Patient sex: M
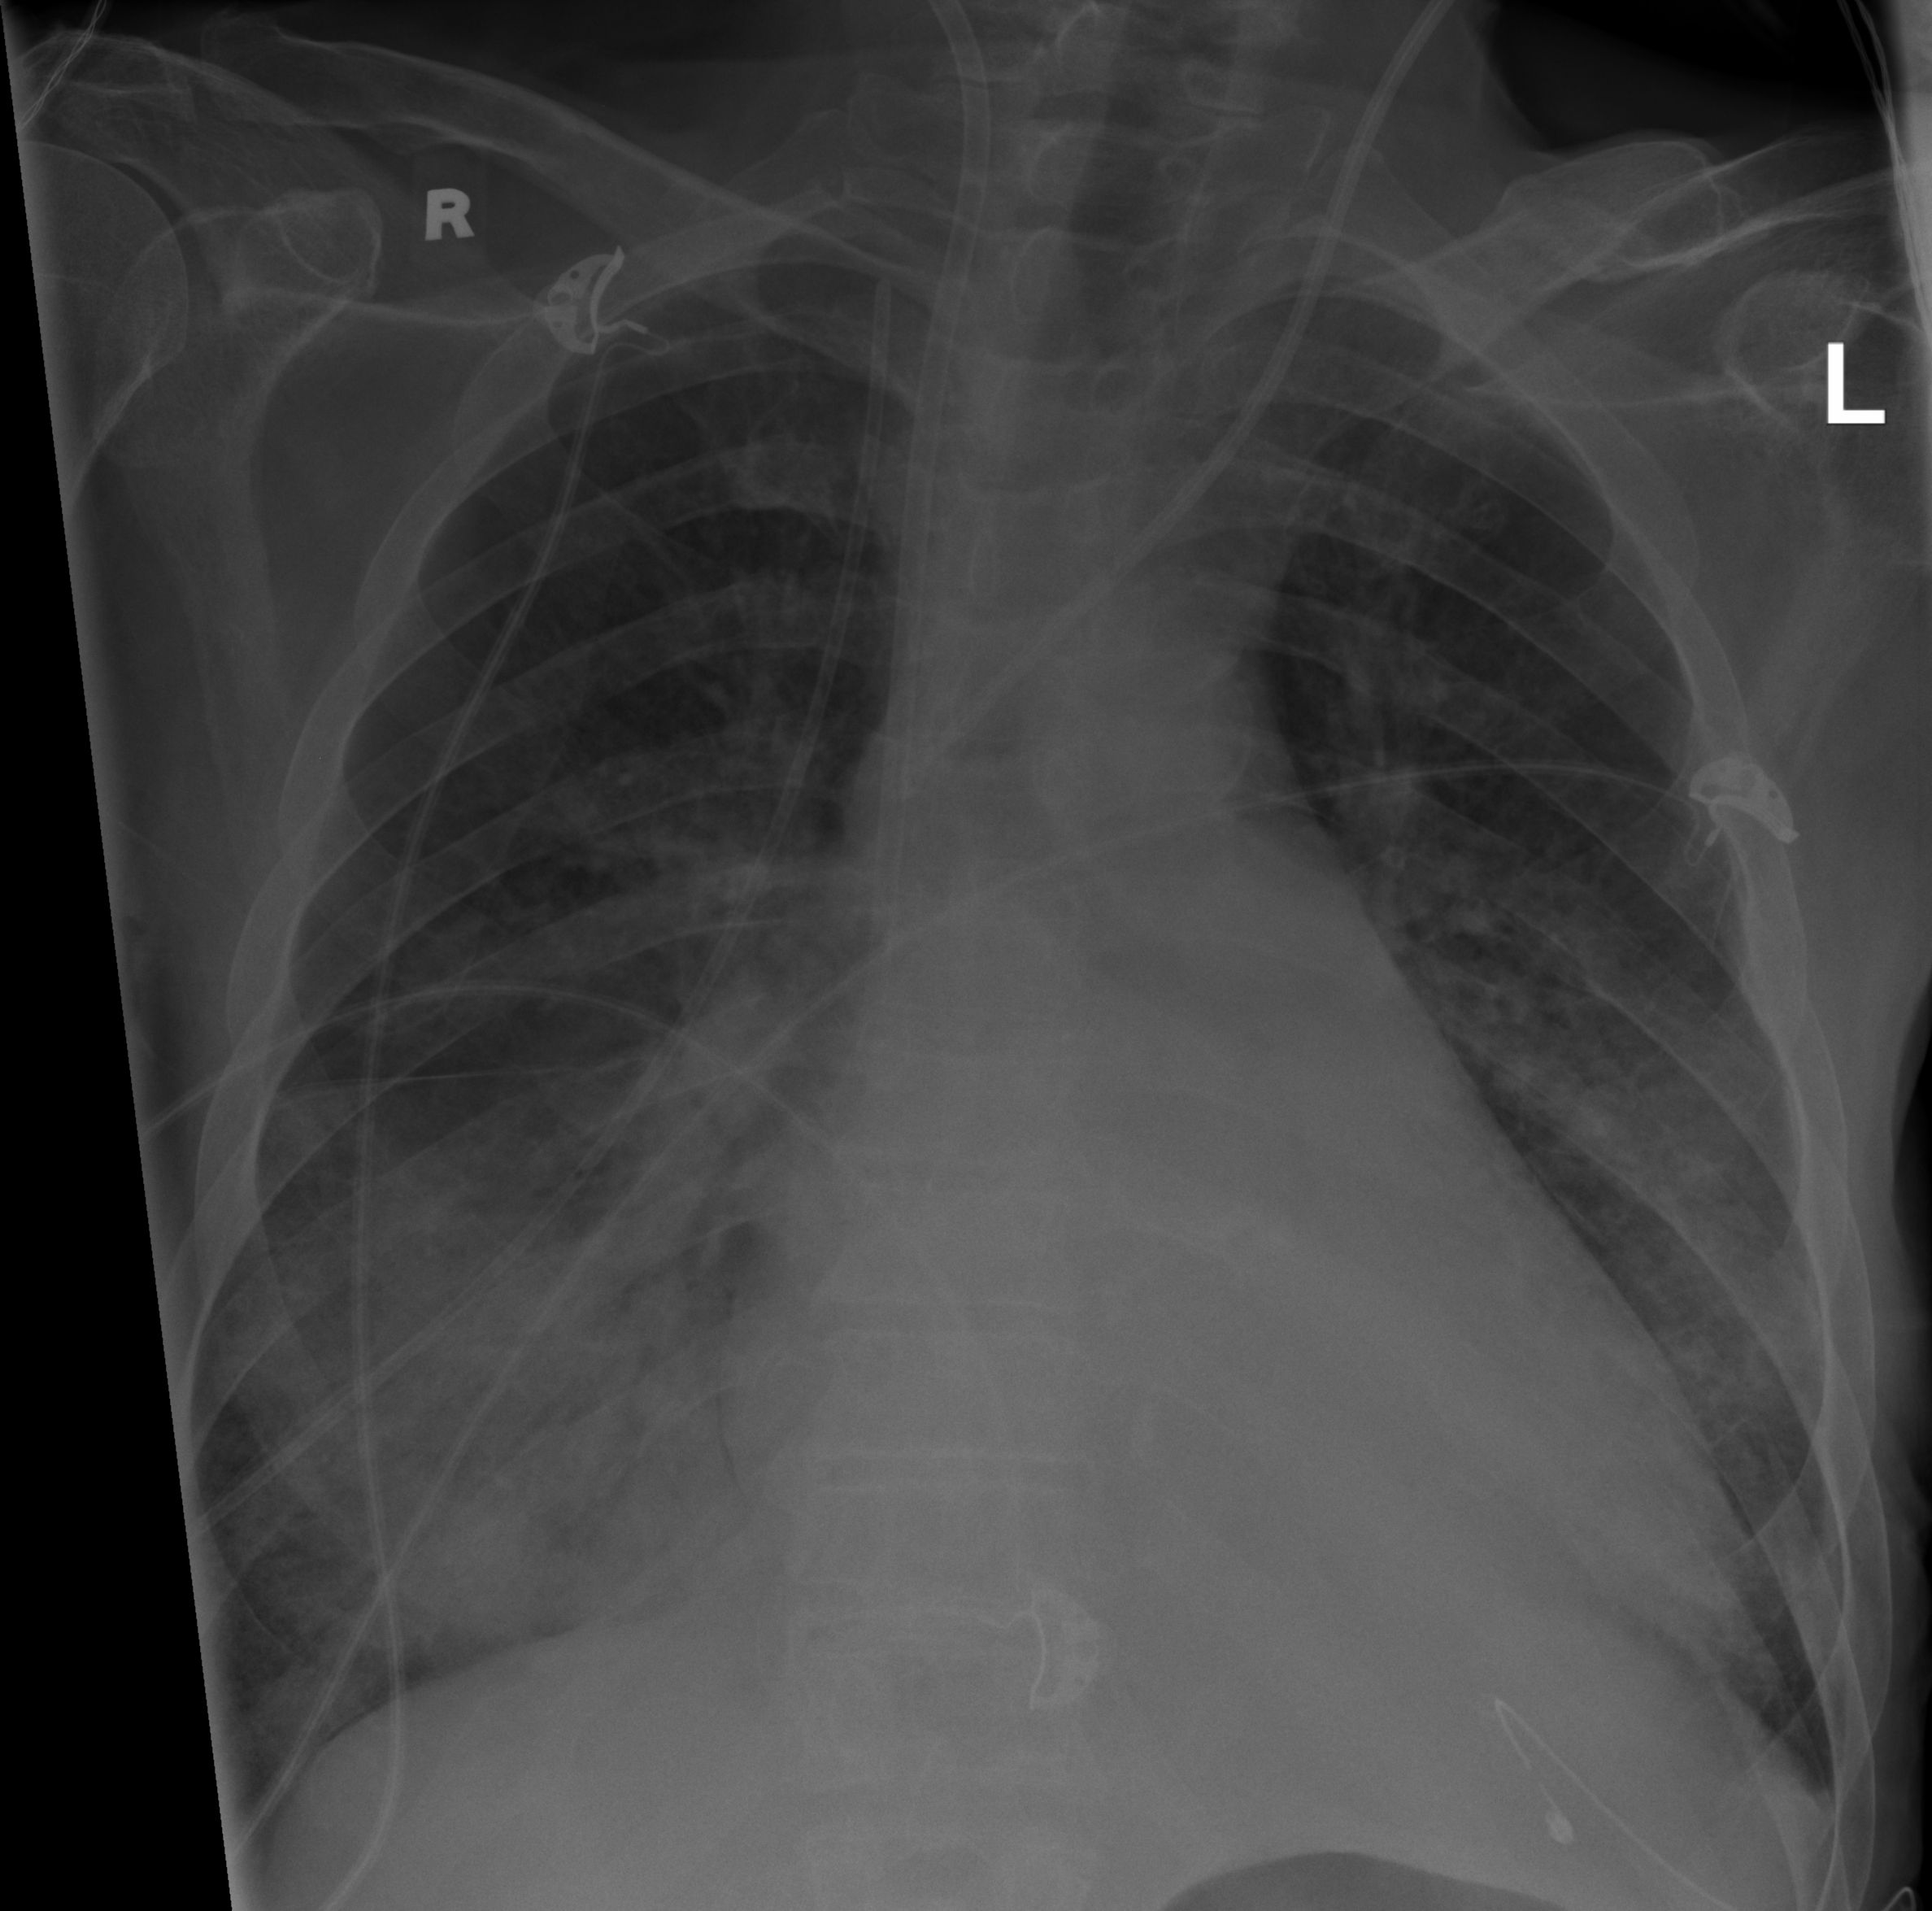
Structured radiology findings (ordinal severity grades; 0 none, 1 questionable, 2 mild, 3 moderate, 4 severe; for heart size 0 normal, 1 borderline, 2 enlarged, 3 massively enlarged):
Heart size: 1
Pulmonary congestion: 0
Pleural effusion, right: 0
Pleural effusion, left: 1
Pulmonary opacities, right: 3
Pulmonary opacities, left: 2
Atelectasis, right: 2
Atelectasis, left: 2